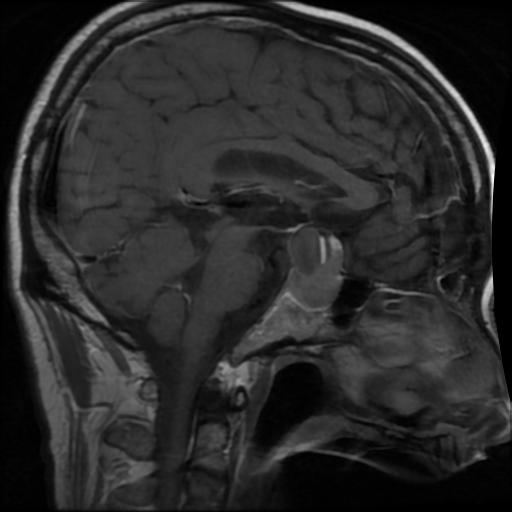
Label: pituitary